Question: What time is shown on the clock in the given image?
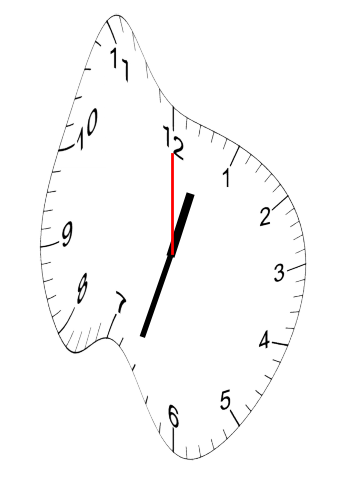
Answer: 12:33:00